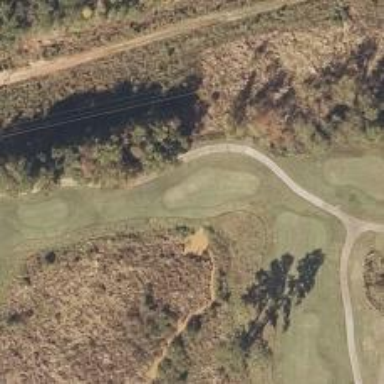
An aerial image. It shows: Golf tee.